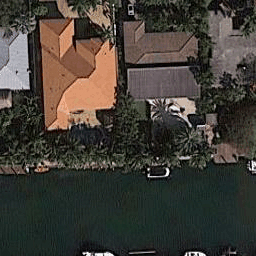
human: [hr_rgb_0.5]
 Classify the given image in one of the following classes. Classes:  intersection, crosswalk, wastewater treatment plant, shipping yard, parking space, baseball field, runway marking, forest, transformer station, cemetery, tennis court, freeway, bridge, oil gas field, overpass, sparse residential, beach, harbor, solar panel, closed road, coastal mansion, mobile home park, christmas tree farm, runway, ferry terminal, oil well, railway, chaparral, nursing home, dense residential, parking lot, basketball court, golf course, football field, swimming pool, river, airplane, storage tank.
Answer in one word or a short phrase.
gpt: coastal mansion